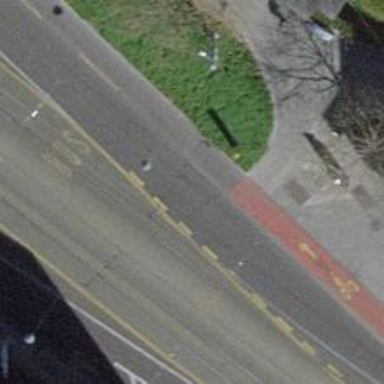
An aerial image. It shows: Secondary road with asphalt surface. There is cycle track on the right side of the road.